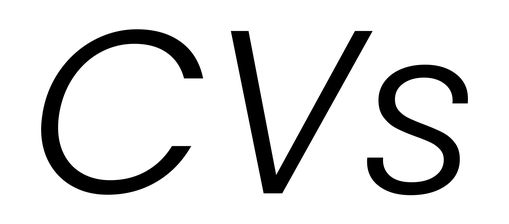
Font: Poppins-LightItalic